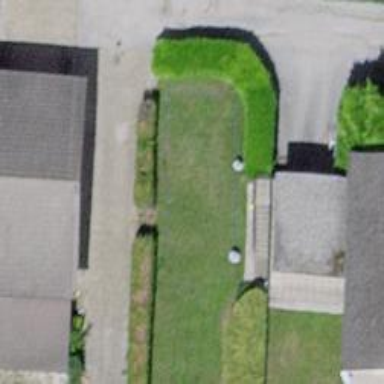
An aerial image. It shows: Hedge barrier.